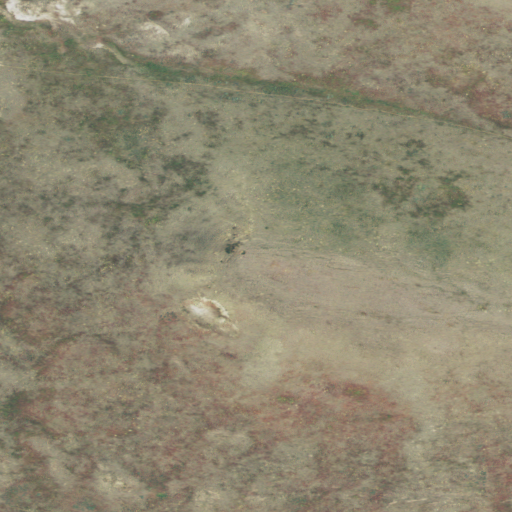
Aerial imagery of mountain in Montana named Twin Buttes containing grassland and shrub